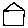
Label: house